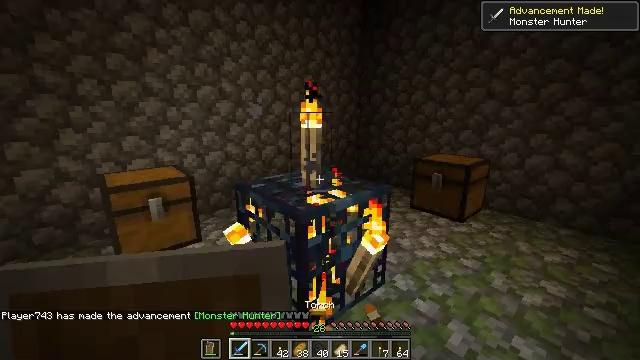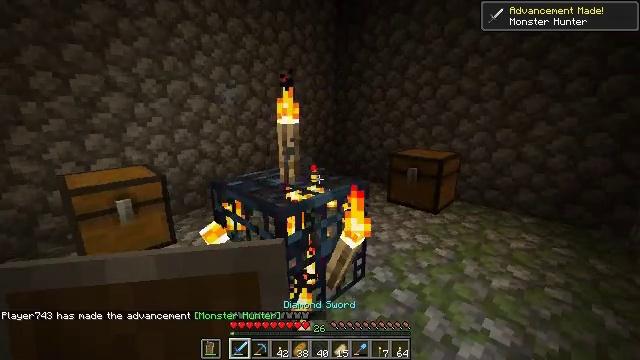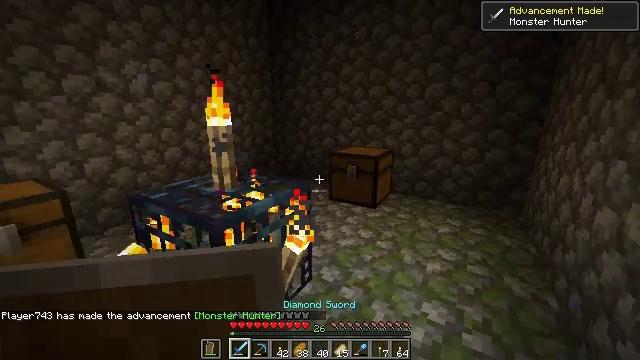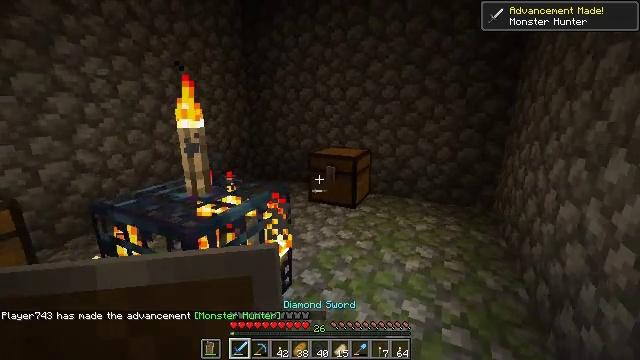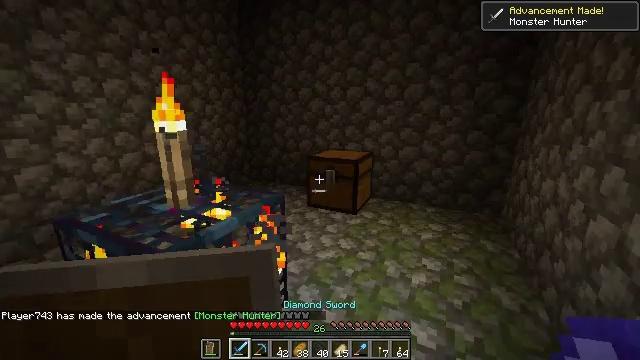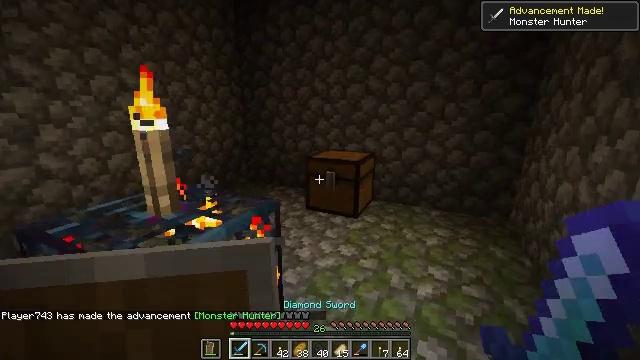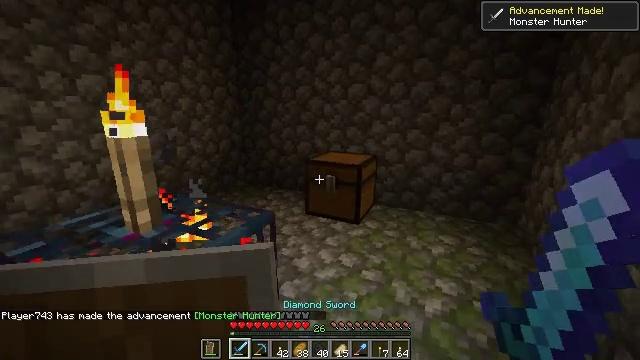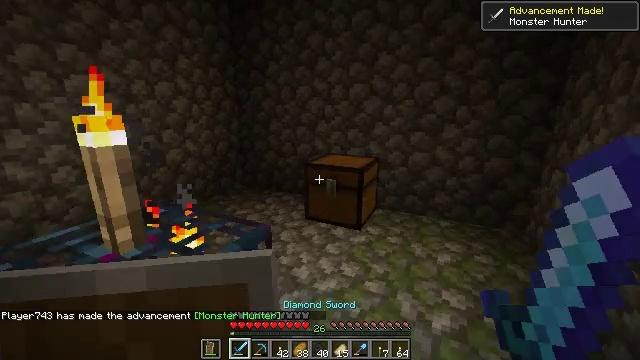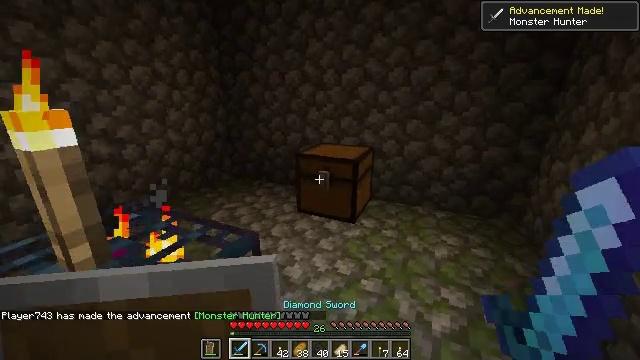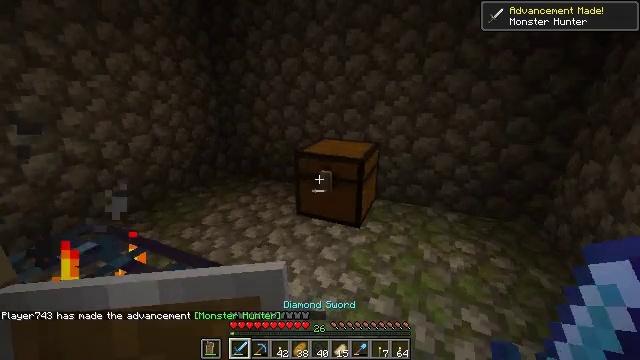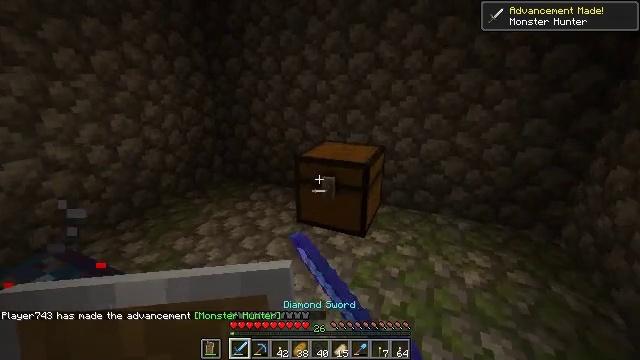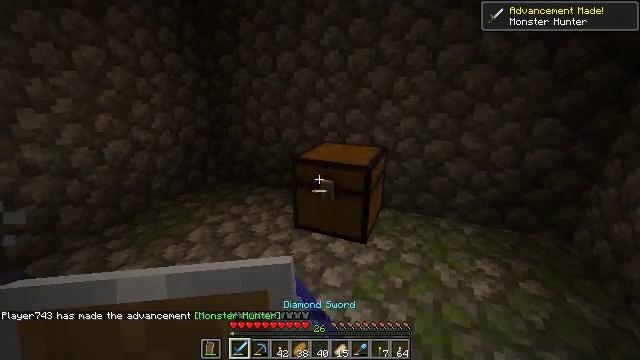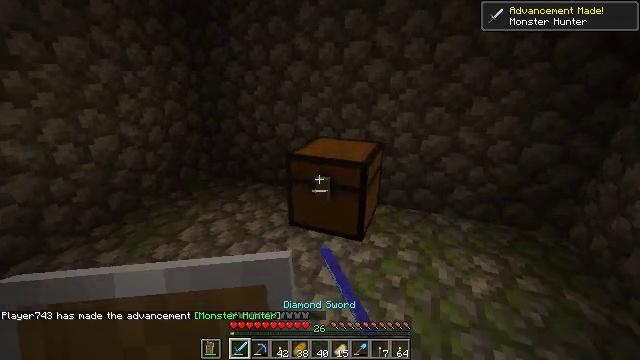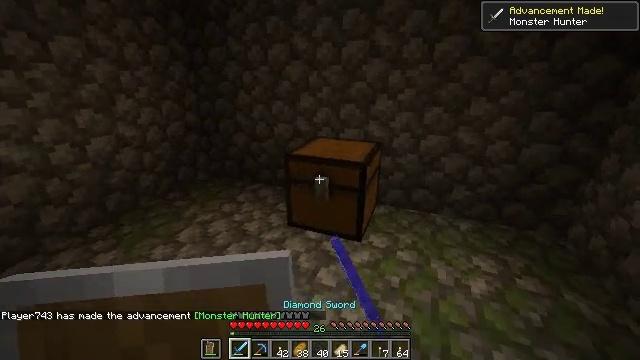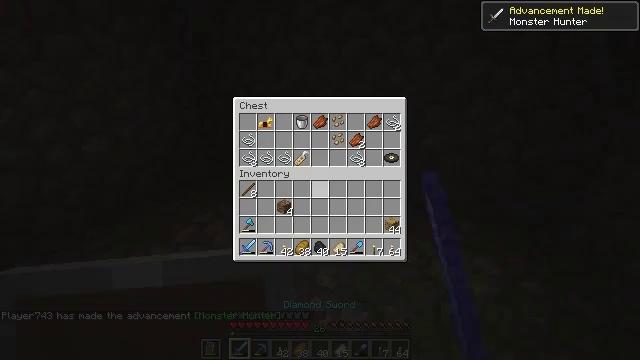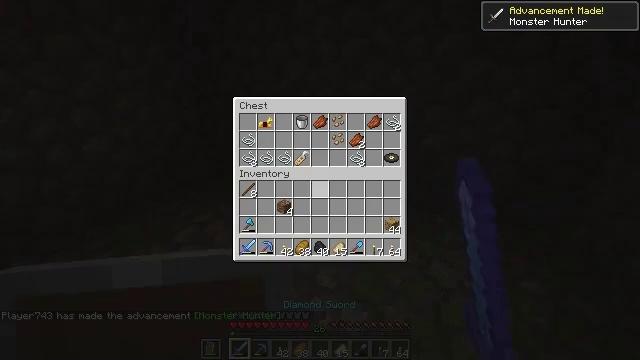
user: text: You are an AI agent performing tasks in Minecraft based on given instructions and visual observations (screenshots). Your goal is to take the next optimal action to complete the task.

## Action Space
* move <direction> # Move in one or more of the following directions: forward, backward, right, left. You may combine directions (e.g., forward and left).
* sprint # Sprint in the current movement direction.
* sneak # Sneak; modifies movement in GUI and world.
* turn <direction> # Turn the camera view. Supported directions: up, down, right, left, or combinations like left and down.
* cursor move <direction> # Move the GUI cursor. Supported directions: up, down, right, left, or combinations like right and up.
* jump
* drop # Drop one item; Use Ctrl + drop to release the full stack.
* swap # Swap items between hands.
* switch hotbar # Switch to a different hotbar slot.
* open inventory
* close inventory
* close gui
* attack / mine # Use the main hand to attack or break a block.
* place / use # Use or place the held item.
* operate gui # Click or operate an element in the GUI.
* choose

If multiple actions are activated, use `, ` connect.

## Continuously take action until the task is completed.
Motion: motion action
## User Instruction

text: Collect the spawner block.
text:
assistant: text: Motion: turn right, switch to hotbar 1
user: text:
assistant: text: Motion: move forward, turn right, switch to hotbar 1
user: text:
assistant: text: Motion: move forward, turn right
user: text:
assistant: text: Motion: move forward
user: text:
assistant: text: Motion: move forward
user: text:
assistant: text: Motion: move forward
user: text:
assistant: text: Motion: move forward
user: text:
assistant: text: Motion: move forward, turn right and down
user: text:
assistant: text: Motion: move forward, turn down, use / place
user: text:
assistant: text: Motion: move forward, use / place
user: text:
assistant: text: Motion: use / place
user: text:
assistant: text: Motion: turn right and down
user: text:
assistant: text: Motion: no_op
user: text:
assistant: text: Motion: open gui
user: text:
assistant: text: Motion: no_op
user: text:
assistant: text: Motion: no_op
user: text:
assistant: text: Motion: no_op
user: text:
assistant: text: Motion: no_op
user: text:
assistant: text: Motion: no_op
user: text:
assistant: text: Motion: no_op
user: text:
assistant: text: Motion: no_op
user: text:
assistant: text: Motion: no_op
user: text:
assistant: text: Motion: no_op
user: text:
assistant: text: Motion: cursor move left
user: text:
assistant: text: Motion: cursor move left and up
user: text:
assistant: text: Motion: cursor move left and up
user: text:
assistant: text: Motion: no_op
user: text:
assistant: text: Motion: no_op
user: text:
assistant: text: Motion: no_op
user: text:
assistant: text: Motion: no_op